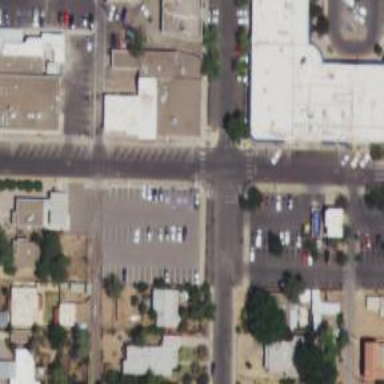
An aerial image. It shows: Marked road crossing.